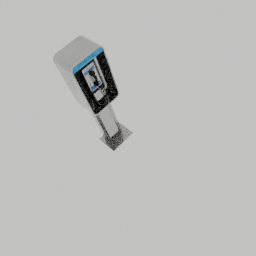
Label: architecture